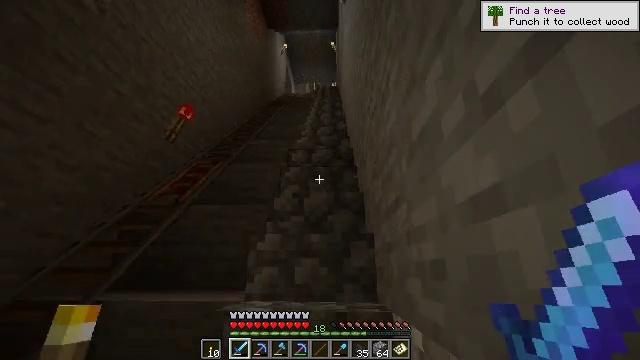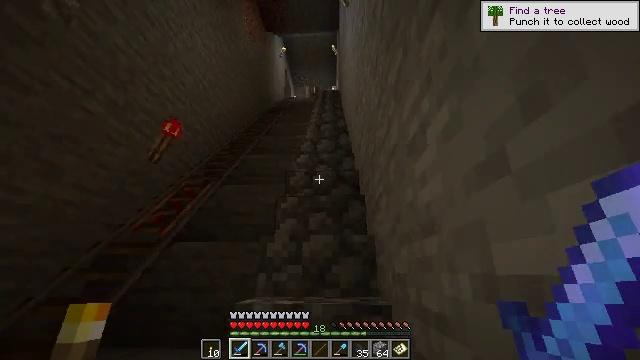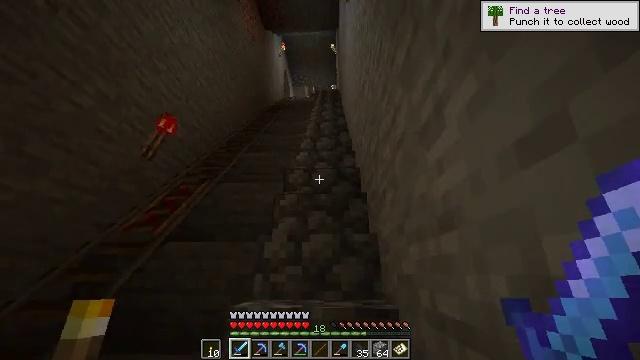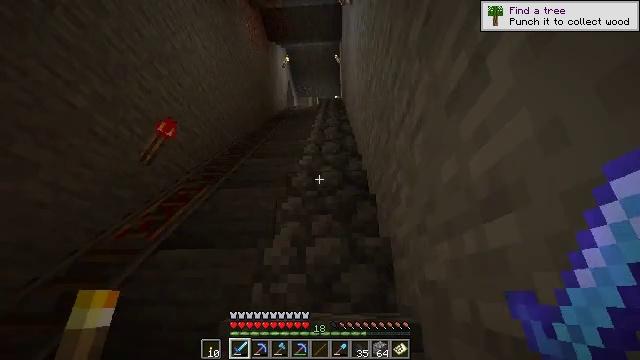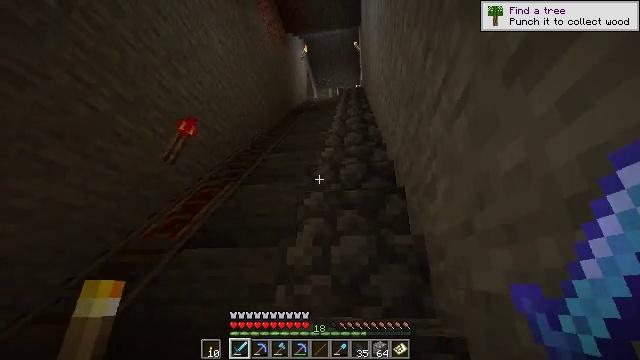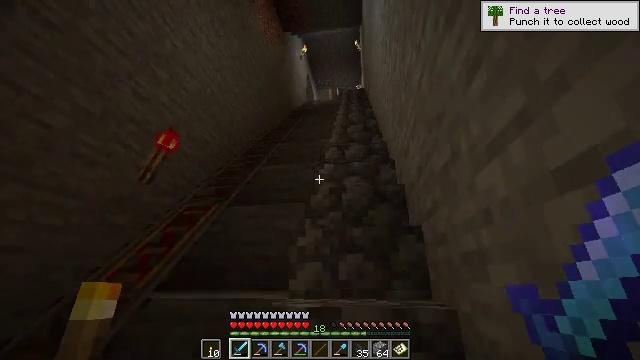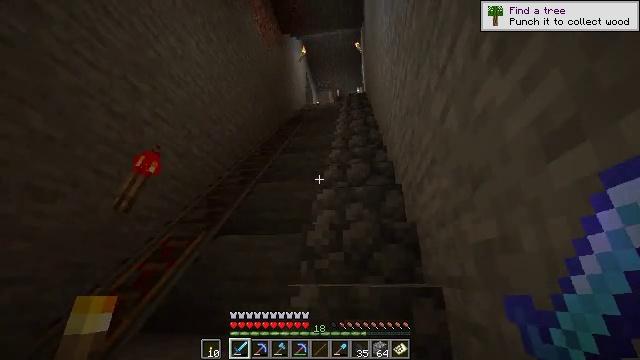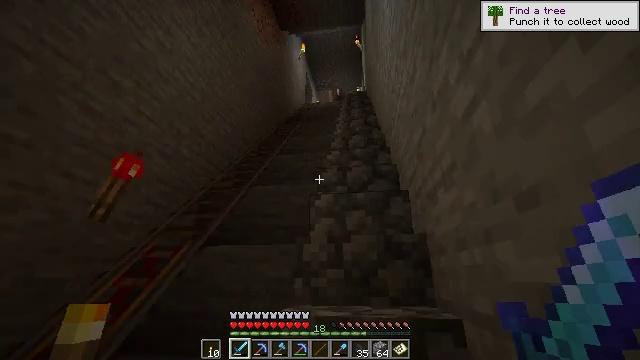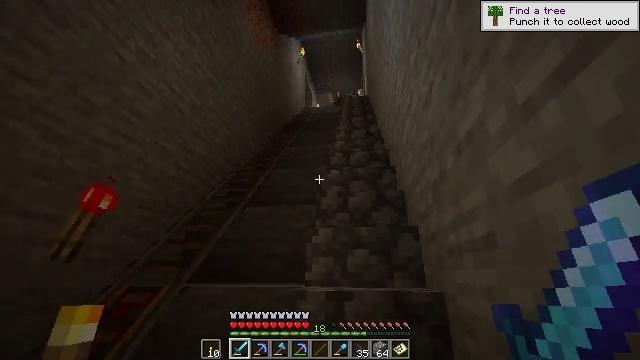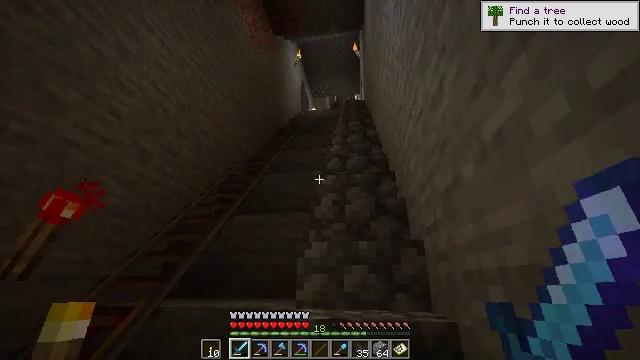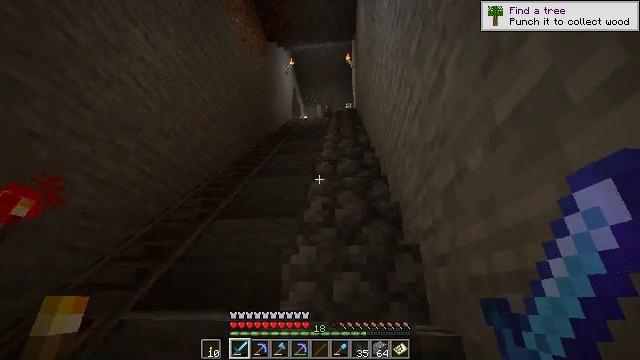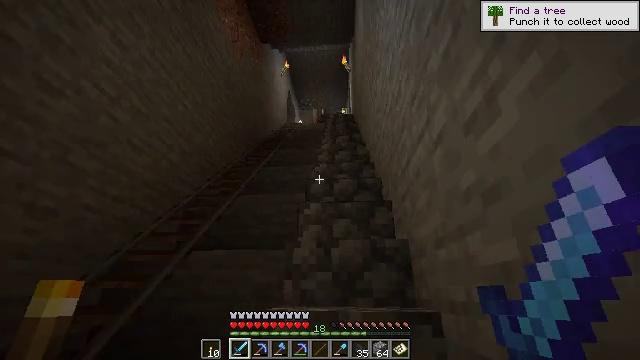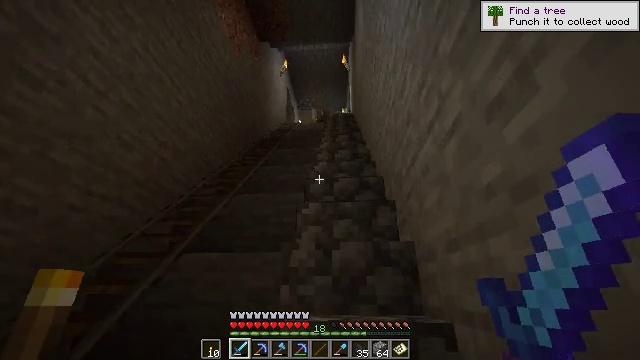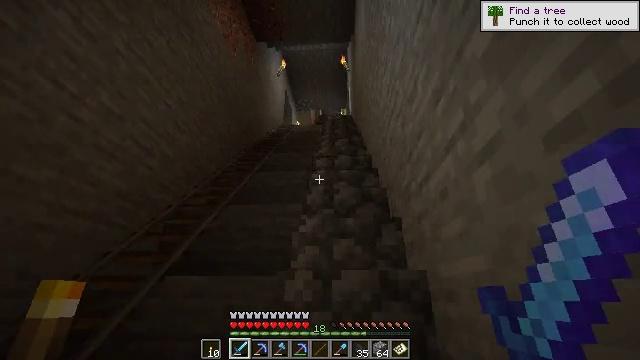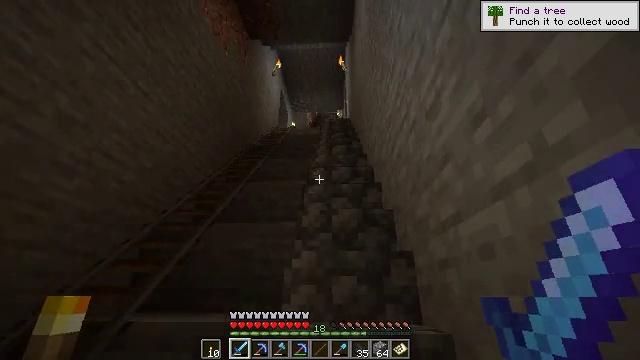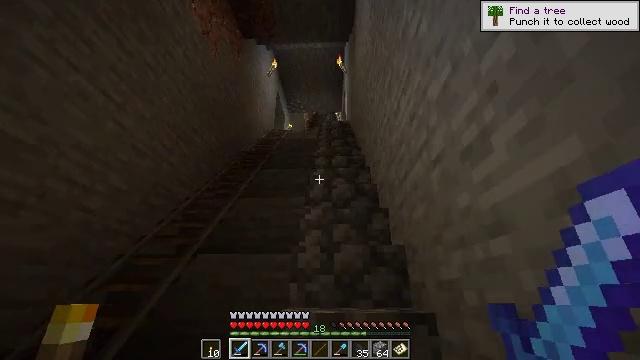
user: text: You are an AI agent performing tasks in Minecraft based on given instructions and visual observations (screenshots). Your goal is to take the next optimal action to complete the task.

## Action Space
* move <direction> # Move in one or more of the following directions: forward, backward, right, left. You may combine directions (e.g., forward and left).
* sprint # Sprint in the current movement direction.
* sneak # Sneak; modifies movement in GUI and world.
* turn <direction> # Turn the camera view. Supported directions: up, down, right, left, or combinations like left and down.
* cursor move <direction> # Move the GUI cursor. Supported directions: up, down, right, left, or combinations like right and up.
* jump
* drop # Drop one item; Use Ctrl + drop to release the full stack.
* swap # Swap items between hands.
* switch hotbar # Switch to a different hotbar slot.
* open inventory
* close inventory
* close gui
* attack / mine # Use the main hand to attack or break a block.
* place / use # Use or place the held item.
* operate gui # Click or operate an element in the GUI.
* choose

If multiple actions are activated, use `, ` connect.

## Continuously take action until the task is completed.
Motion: motion action
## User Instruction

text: Combine coal in the crafting table to make a coal block.
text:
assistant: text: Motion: move forward
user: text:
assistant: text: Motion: move forward
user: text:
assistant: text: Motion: move forward, turn left and up
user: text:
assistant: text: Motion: move forward, turn left and down
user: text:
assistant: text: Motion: move forward
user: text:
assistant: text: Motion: move forward
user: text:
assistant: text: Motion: move forward
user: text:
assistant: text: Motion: move forward
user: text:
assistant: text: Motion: move forward
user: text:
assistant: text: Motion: move forward, turn right and up
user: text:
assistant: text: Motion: move forward, turn right
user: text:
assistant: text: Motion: move forward
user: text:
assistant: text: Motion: move forward
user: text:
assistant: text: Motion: move forward, turn right
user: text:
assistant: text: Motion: move forward
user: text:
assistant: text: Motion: move forward
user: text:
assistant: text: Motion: move forward
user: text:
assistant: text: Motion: move forward
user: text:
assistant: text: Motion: move forward
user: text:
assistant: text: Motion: move forward
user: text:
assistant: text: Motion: move forward
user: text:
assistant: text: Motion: move forward
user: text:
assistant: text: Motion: move forward, turn down
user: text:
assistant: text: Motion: move forward
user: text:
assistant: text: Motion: move forward
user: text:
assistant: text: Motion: move forward
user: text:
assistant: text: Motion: move forward
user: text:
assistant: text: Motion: move forward
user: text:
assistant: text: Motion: move forward
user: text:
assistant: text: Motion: move forward